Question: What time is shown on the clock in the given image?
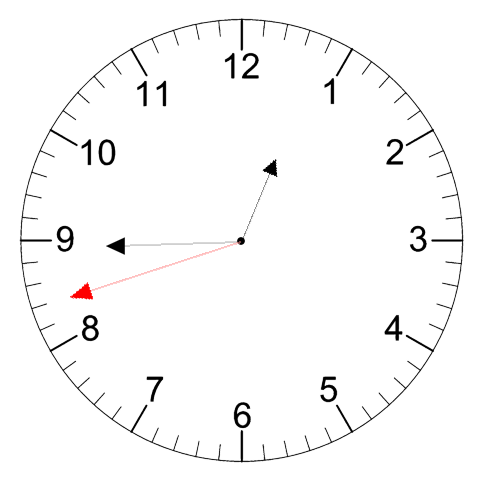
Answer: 12:44:42